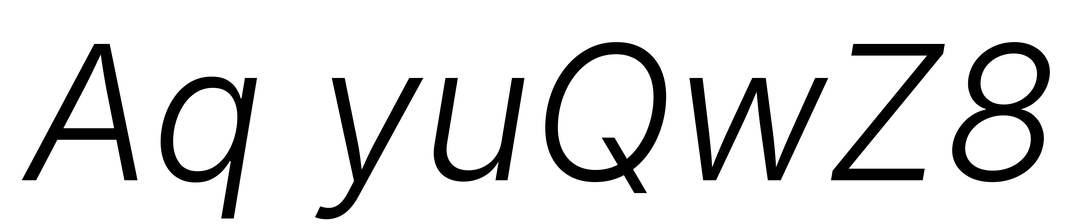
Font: Inter-Italic_Light_Italic